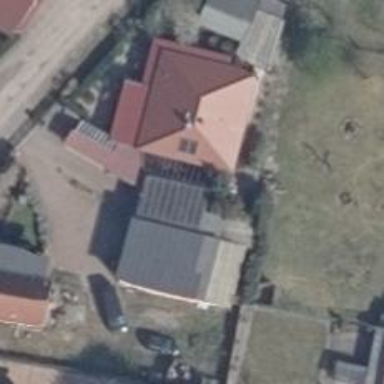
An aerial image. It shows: Building that is motorcycle shop.